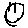
Label: smiley face